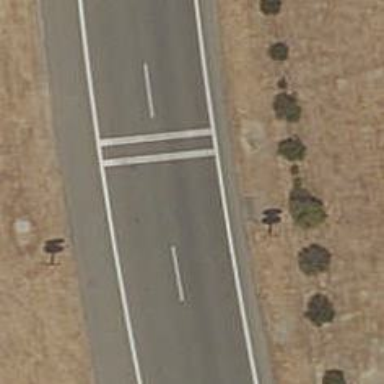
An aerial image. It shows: Rumble strip for traffic calming.